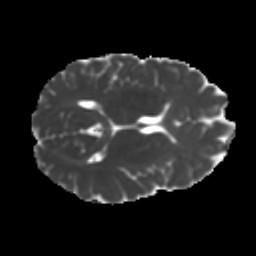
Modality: MD
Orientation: axial
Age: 25
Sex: male
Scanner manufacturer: ge
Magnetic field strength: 3 T
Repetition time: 7.8 s
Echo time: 0.0606 s